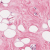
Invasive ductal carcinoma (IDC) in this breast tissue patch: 0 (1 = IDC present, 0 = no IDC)